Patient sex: F
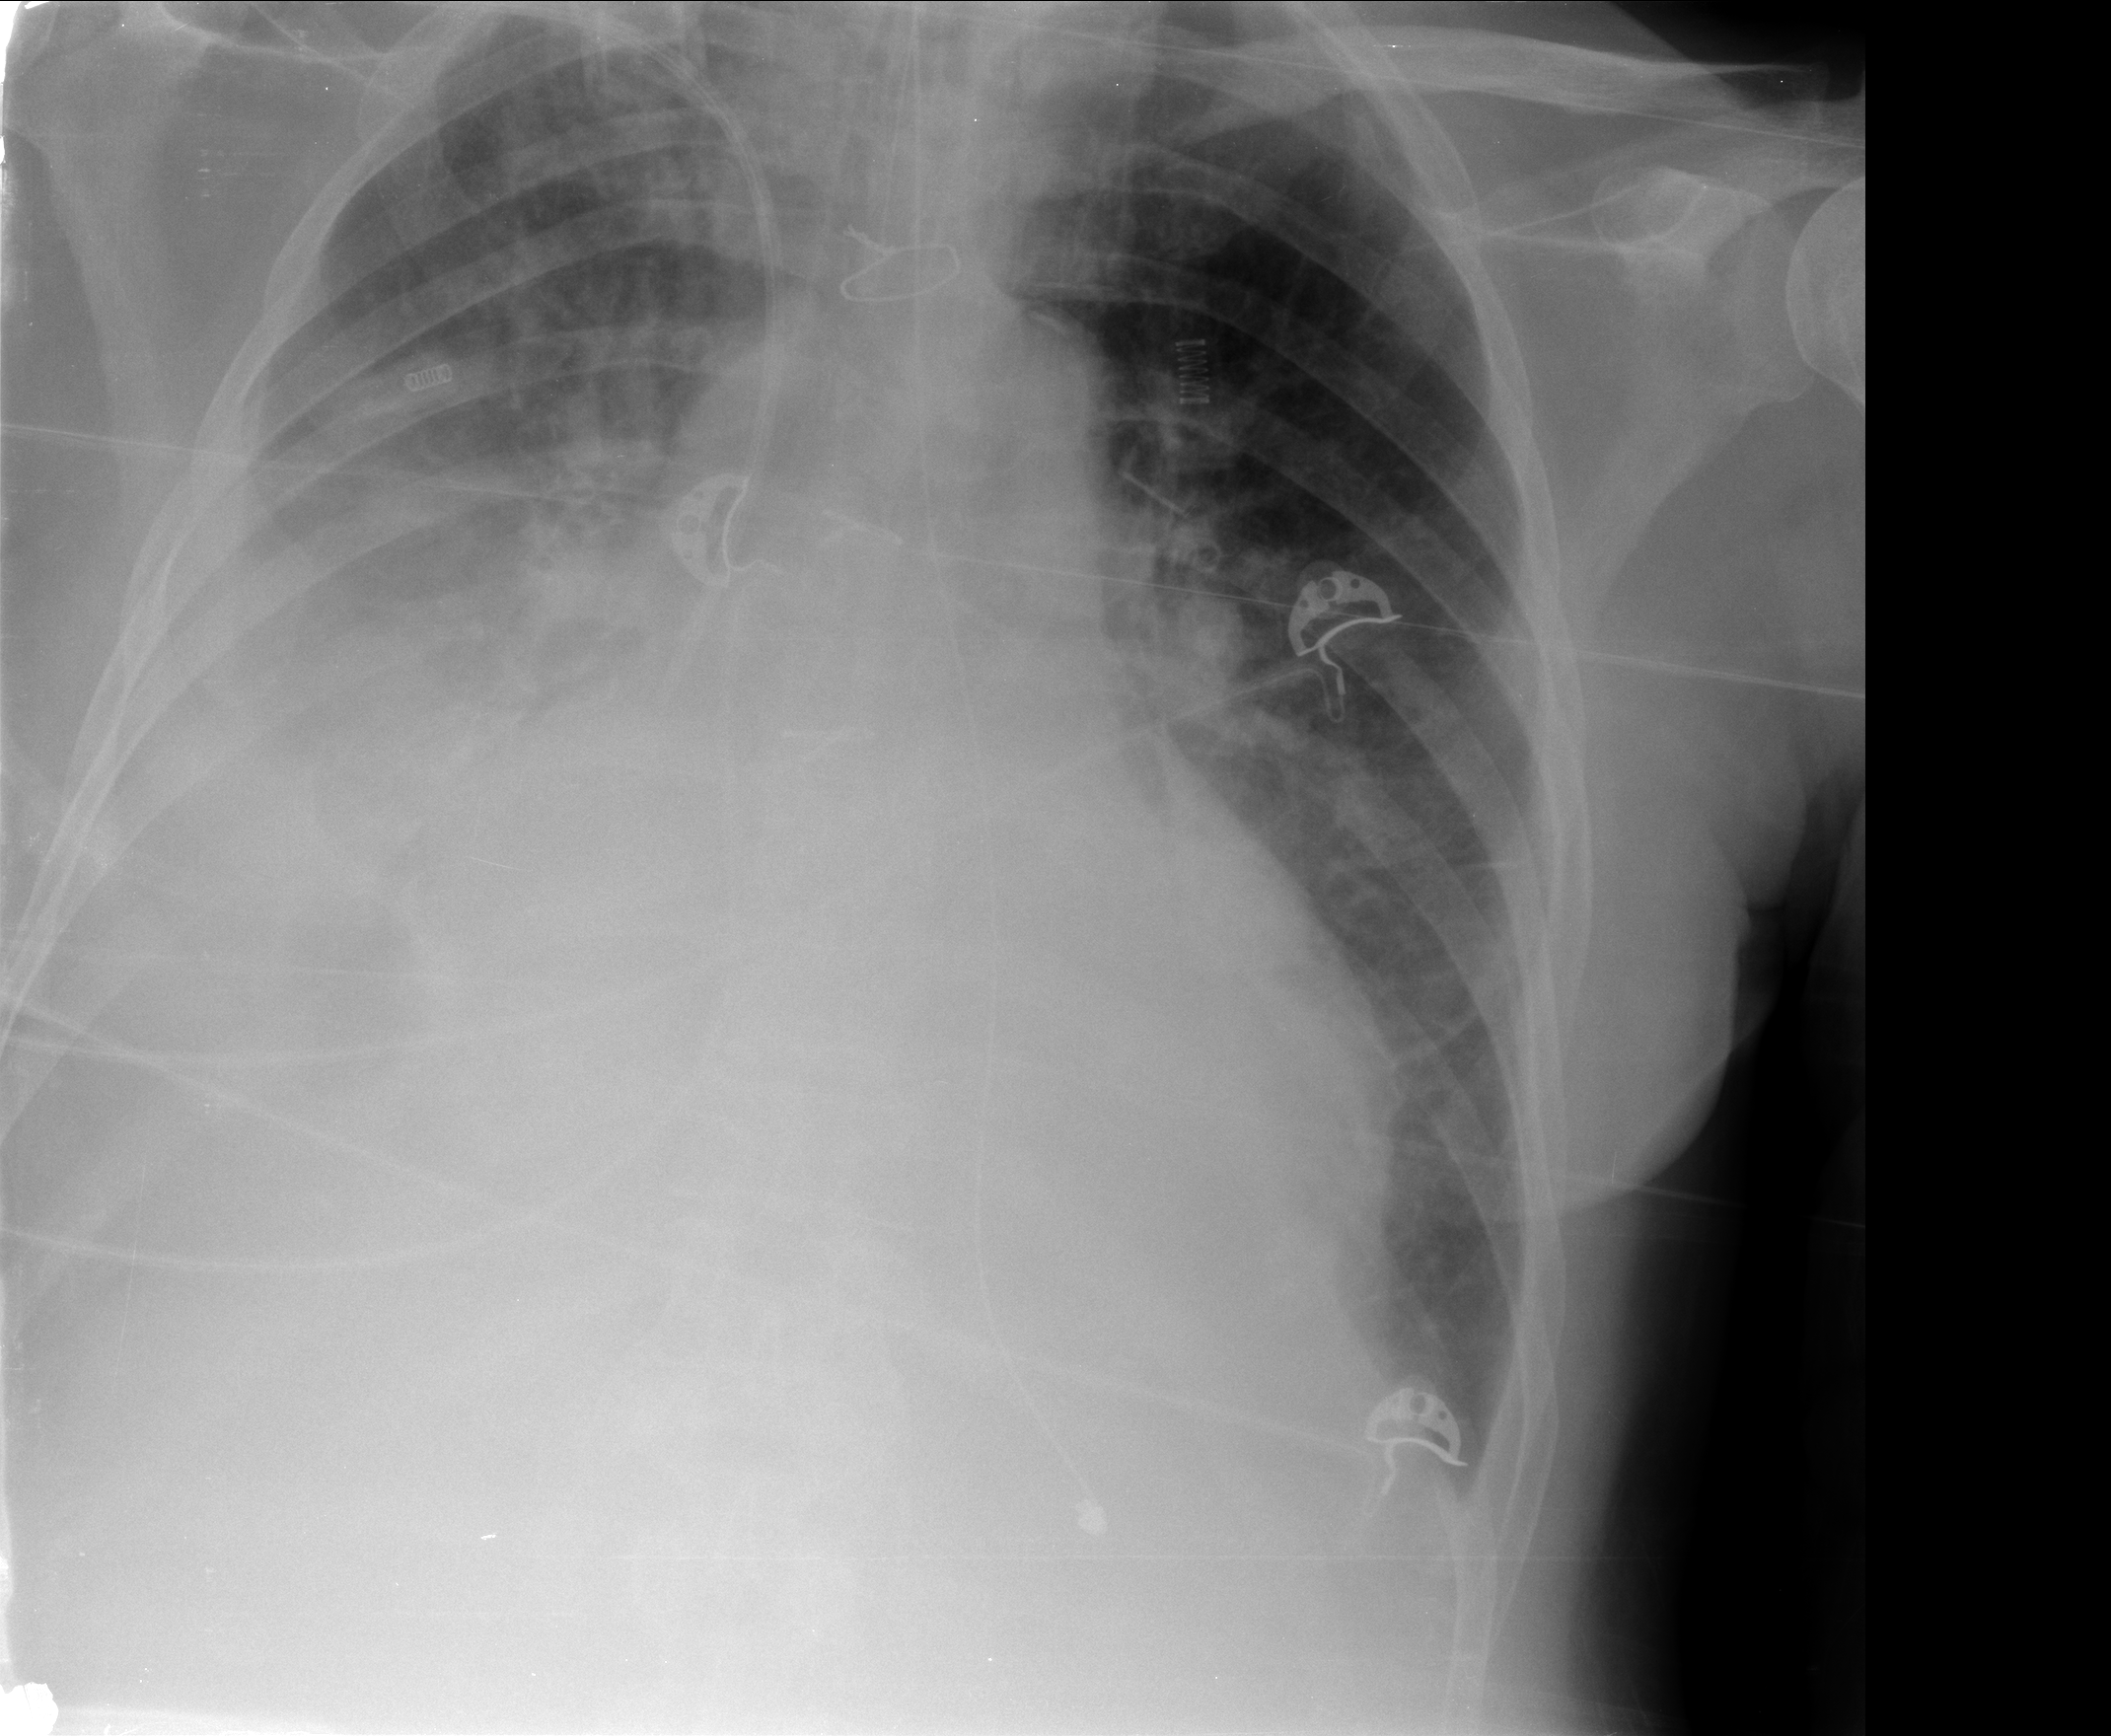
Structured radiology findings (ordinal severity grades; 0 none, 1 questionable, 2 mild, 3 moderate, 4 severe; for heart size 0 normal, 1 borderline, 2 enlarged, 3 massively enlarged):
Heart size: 2
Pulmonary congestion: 2
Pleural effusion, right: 3
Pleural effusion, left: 0
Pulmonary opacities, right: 2
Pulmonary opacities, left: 0
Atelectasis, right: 3
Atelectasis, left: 0